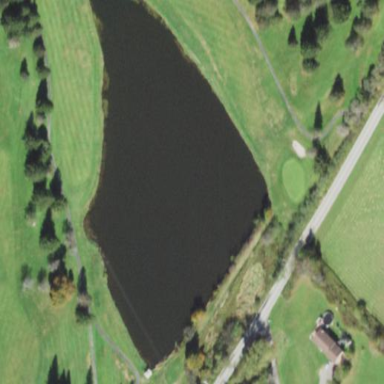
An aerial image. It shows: Grassy area designated as golf fairway.